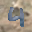
Label: 4